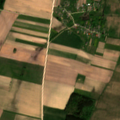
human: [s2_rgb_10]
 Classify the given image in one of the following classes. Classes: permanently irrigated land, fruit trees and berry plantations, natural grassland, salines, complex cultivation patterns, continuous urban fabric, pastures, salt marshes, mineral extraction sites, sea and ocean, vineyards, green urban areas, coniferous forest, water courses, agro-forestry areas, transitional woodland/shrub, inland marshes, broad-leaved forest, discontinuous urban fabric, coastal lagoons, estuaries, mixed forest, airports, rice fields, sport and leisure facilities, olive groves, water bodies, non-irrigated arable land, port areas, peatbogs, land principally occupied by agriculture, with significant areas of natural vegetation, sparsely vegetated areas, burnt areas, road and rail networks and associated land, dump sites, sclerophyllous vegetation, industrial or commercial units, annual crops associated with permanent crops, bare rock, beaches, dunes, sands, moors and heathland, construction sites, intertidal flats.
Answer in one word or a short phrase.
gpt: non-irrigated arable land, pastures, complex cultivation patterns, mixed forest